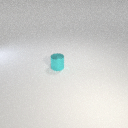
small cyan metal cylinder